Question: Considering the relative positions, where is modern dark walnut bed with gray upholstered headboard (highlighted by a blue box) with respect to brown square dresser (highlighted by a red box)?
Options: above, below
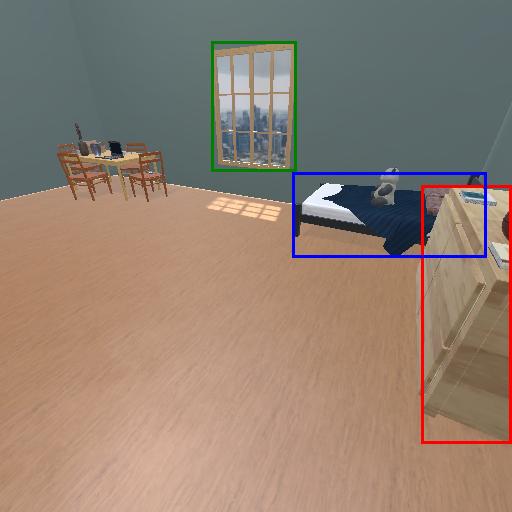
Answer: above